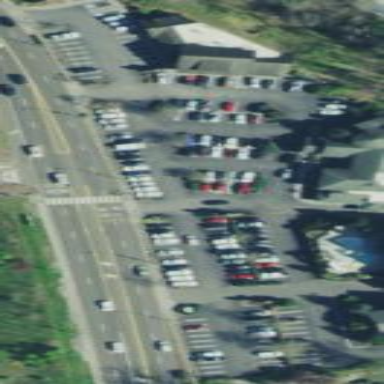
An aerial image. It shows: Parking area.